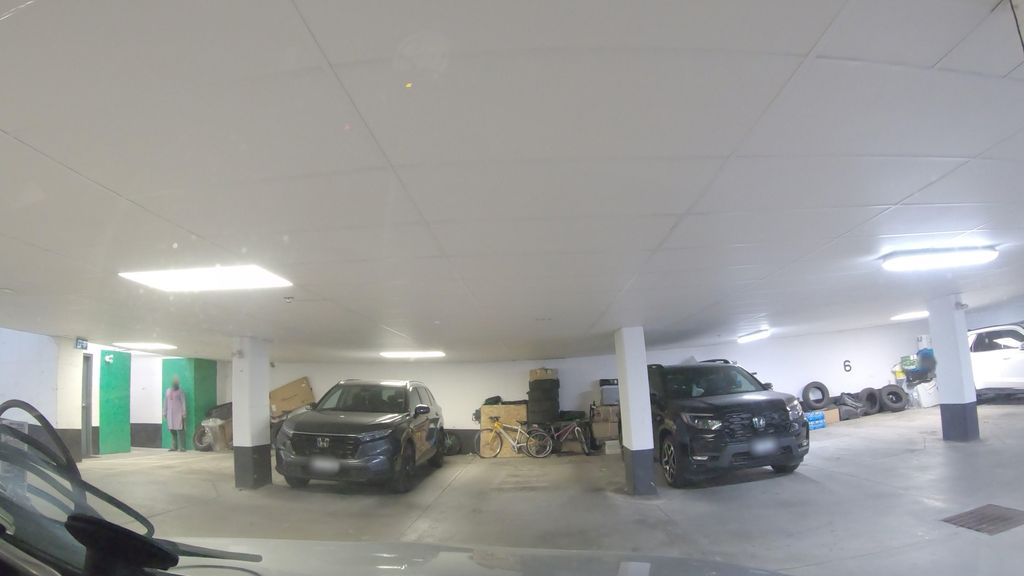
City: toronto